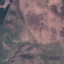
Land use / land cover class: HerbaceousVegetation